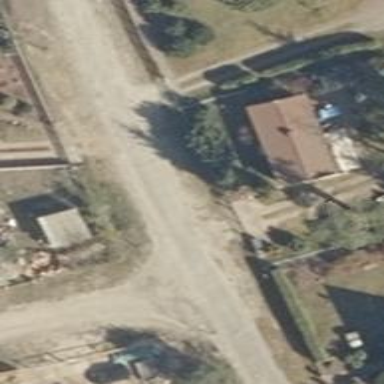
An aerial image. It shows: Driveway leading to service road.